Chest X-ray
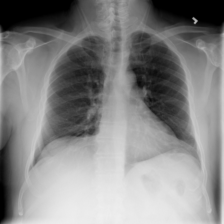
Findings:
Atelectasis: positive
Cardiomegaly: negative
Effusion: negative
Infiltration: positive
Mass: negative
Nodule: negative
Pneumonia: negative
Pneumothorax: negative
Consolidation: negative
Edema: negative
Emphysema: negative
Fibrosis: negative
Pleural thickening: negative
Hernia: negative